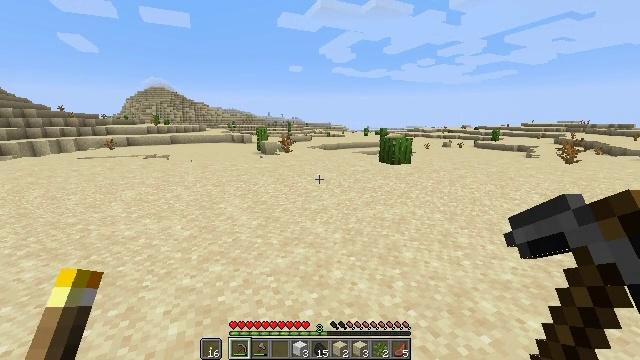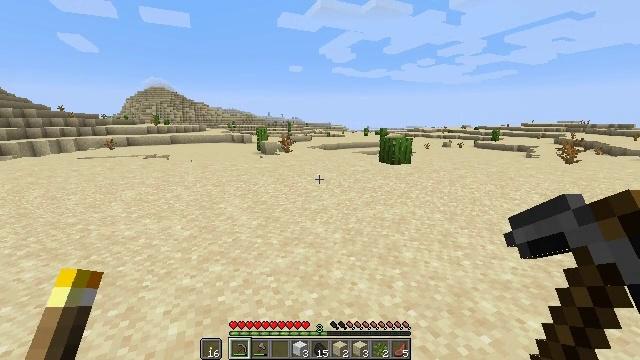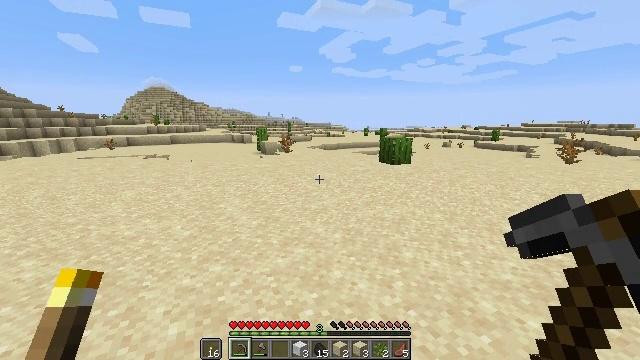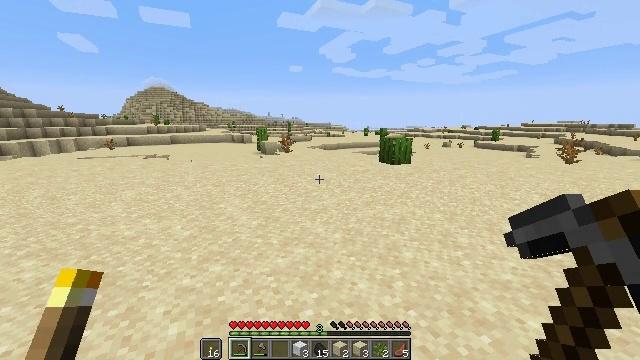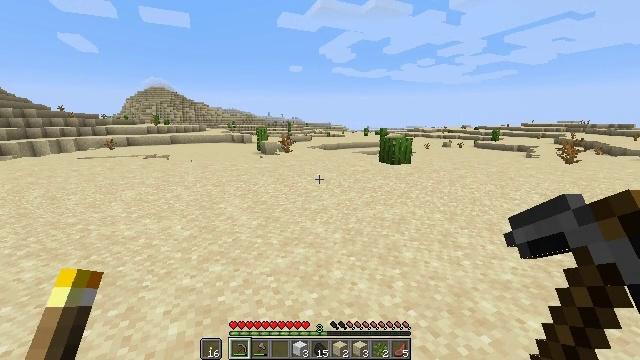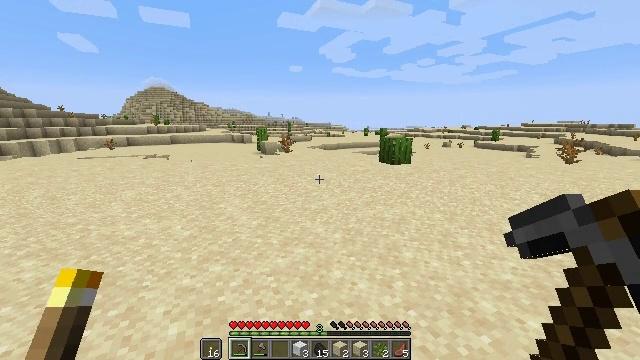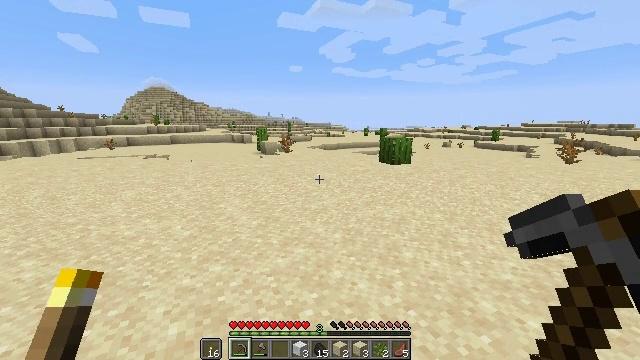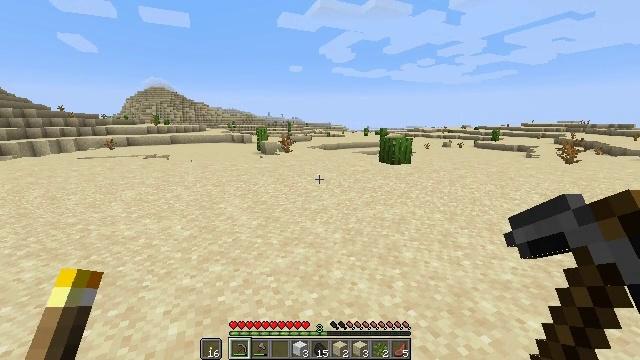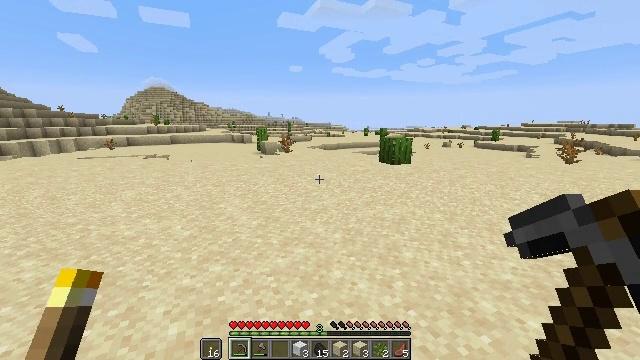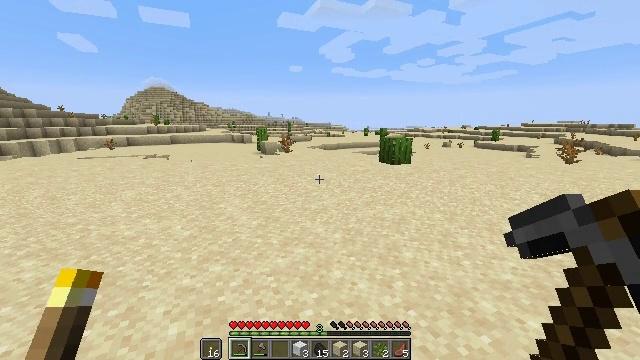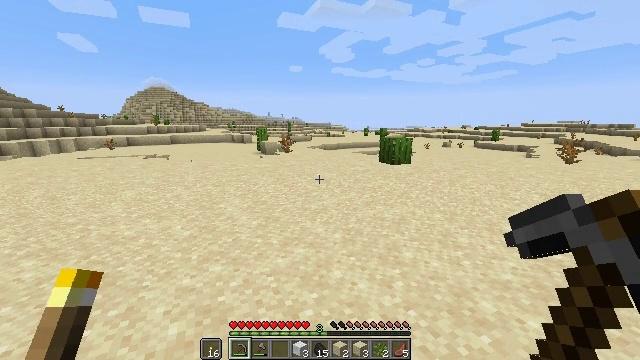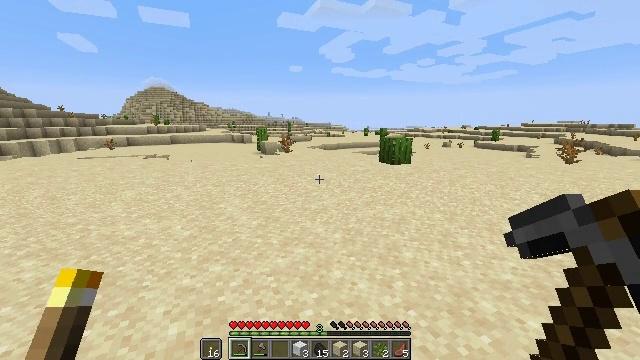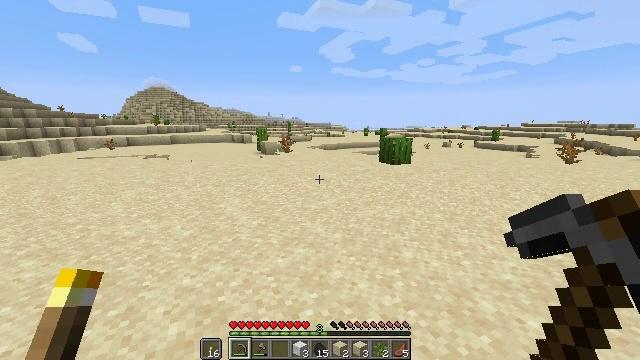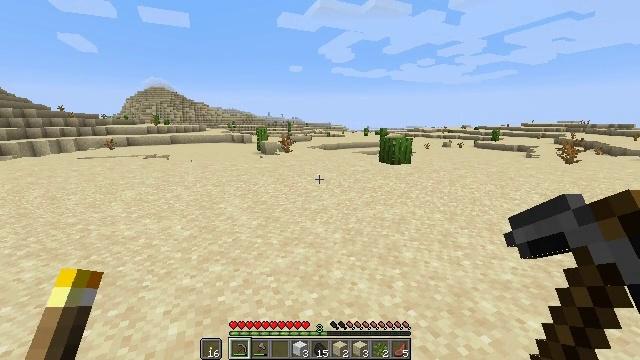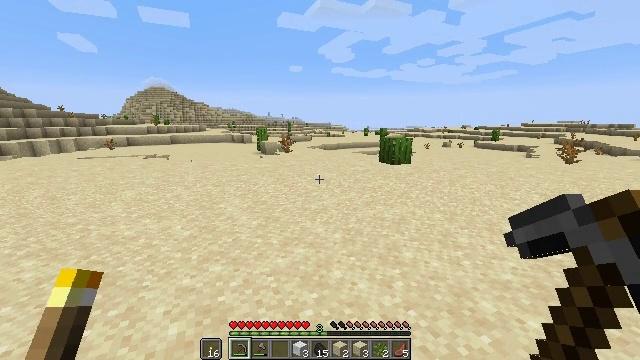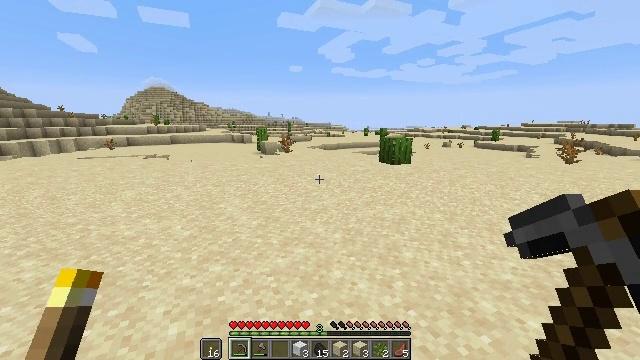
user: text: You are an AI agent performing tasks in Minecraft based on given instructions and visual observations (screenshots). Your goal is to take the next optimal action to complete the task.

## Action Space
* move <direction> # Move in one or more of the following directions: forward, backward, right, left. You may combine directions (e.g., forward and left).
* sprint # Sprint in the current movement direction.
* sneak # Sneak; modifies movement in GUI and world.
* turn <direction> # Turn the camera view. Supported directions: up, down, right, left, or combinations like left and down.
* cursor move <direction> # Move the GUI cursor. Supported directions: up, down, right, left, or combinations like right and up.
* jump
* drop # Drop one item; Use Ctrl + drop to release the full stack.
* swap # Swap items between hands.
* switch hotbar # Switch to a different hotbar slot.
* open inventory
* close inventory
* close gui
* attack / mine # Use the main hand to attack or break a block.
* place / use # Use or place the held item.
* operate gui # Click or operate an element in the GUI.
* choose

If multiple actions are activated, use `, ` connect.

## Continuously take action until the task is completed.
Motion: motion action
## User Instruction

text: Break the dead bush for sticks.
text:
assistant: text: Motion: no_op
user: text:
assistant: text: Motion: no_op
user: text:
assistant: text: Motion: no_op
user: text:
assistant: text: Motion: no_op
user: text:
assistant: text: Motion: no_op
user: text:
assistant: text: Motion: no_op
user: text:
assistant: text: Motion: no_op
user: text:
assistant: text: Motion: no_op
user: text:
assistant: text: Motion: no_op
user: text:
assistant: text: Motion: no_op
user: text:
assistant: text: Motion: no_op
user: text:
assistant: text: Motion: no_op
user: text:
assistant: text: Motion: no_op
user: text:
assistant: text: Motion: no_op
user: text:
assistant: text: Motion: no_op
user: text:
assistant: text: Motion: no_op
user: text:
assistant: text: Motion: no_op
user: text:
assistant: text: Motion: no_op
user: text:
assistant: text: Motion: no_op
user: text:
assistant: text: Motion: no_op
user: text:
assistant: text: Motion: turn right and up
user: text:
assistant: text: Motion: turn right and up
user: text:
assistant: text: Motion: turn right and up
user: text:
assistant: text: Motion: no_op
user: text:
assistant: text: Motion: no_op
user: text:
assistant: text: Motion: no_op
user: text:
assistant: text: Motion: no_op
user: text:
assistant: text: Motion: no_op
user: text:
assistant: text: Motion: no_op
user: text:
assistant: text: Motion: no_op